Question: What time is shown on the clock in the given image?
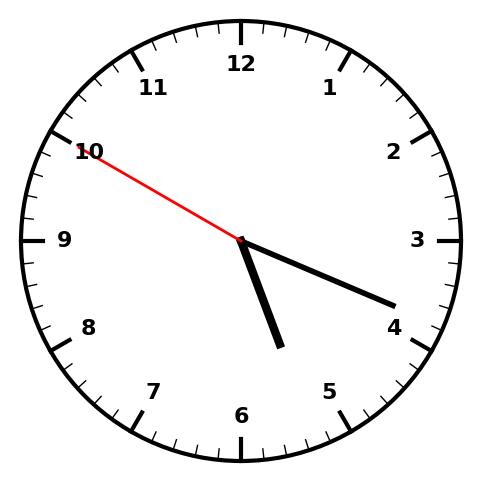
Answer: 05:18:50